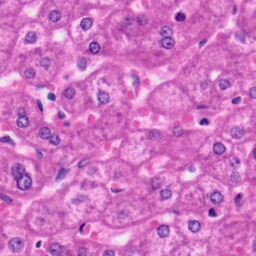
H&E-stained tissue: Liver